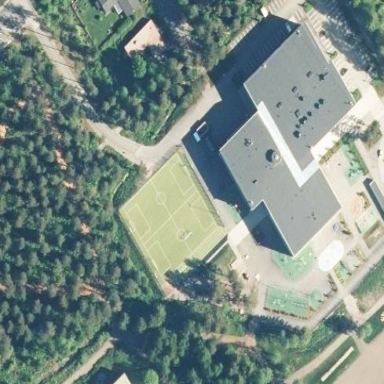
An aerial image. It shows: Artificial turf pitch used for leisure activities.